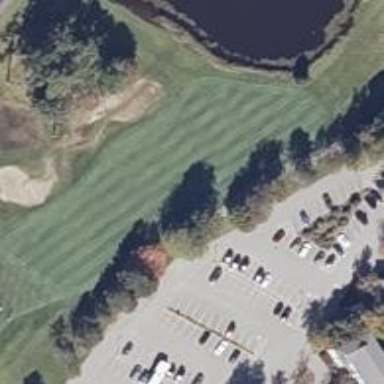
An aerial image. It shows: View of golf hole.